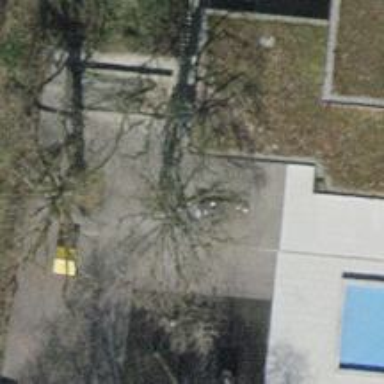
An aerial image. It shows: Urban tree adds touch of nature to the surroundings.